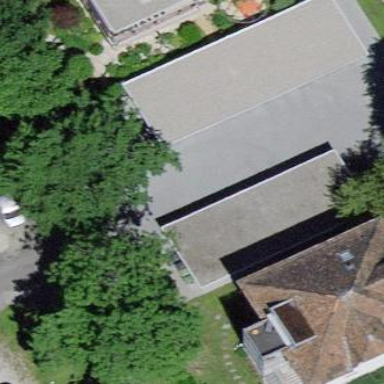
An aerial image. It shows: Carport building.